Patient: sex M, age 60
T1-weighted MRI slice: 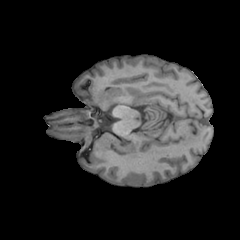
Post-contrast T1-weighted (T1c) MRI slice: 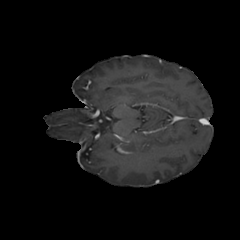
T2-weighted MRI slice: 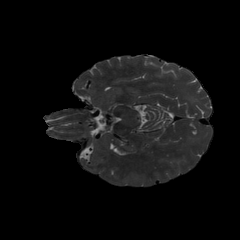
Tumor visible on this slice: no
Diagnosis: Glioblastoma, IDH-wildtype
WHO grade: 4